Question:
Why don't I have the "Install New Software" option? How do I enable it again?
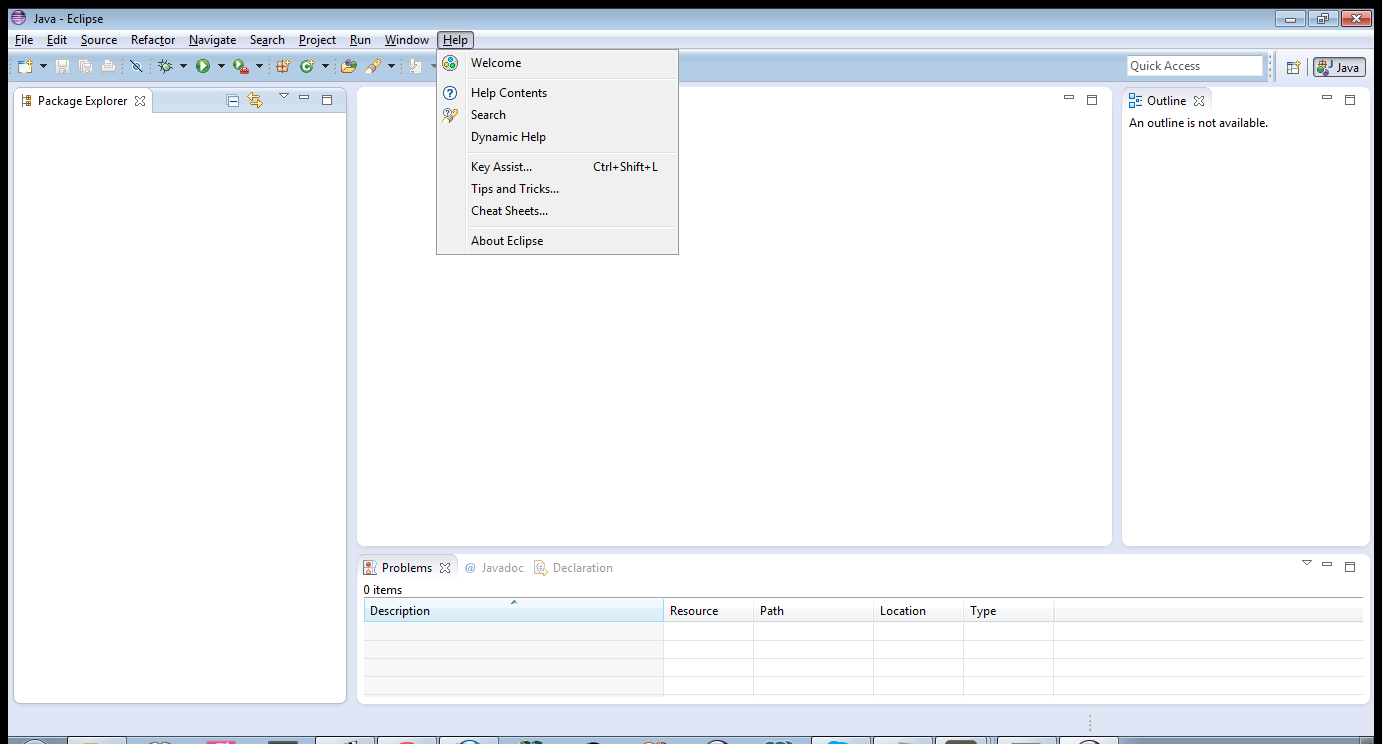
Answer: Running it as administrator displays the options for adding new plugins. I'd consider this a workaround at best.